Question: When I click on the button, the font size shrinks to 12.
However, the result is :

main.xml
'''
<?xml version="1.0" encoding="utf-8"?>
<LinearLayout xmlns:android="http://schemas.android.com/apk/res/android"
android:layout_width="fill_parent"
android:layout_height="fill_parent"
android:orientation="vertical" >
<TextView
android:id="@+id/test"
android:layout_width="wrap_content"
android:layout_height="wrap_content"
android:textSize="40sp"
android:background="#80ff0000"
android:text="@string/hello" />
<Button
android:id="@+id/button1"
android:layout_width="wrap_content"
android:layout_height="wrap_content"
android:text="Button" />
</LinearLayout>
'''
java:
'''
public class FontSizeTestActivity extends Activity {
/** Called when the activity is first created. */
@Override
public void onCreate(Bundle savedInstanceState) {
super.onCreate(savedInstanceState);
setContentView(R.layout.main);
final TextView text = (TextView) findViewById(R.id.test);
Button button1 = (Button) findViewById(R.id.button1);
button1.setOnClickListener(new View.OnClickListener() {
public void onClick(View v) {
text.setTextSize(12);
}
});
}
}
'''
How do I shrink the height of the textView so that it only wraps the actual font?
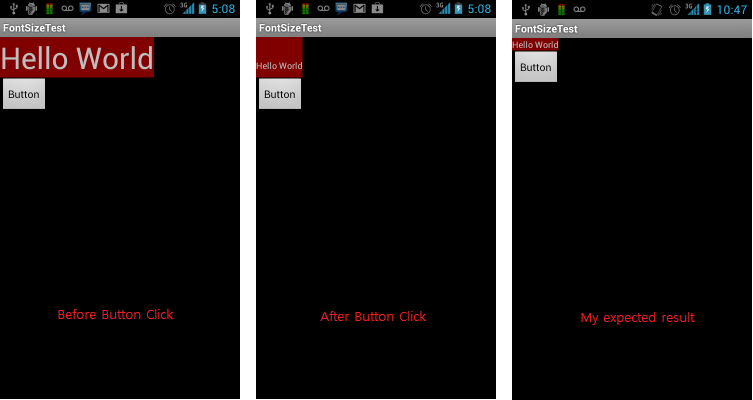
Answer: Finally, I found the reason/solution!!!
This is a known bug for Android 3.1+
<URL>
<URL>
Possible workaround are:
'''
text.setText(text+"
");
'''
or
'''
final String DOUBLE_BYTE_SPACE = " ";
text.setText(text + DOUBLE_BYTE_SPACE);
'''